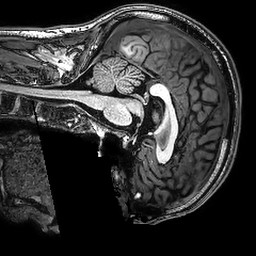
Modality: T1w
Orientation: sagittal
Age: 31
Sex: male
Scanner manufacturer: philips
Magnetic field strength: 3 T
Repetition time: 0.008056 s
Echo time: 0.003685 s